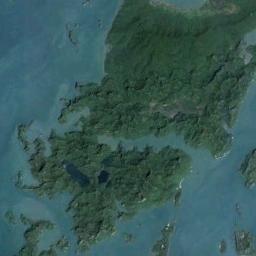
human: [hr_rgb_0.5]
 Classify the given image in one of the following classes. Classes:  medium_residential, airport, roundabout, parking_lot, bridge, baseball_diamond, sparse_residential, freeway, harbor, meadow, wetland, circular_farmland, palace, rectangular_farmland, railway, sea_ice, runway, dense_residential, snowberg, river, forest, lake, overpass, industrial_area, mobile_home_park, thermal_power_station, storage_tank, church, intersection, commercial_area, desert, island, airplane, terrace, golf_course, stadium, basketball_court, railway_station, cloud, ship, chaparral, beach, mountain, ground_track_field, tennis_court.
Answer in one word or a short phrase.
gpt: island